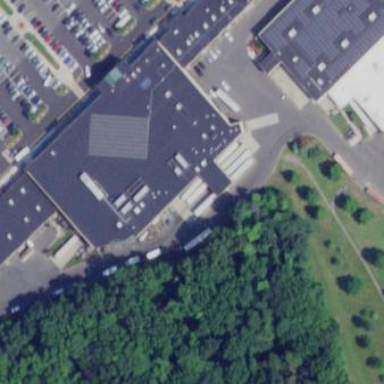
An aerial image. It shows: Supermarket building.